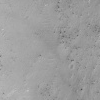
Atmospheric dust classification: not_dusty